Interaction volume radius: 5 \u00c5
Interaction volume height: 20 \u00c5
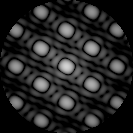
Disorder parameter: 0.007653